Question: I have an activity layout defined as follows:
'''
<RelativeLayout xmlns:android="http://schemas.android.com/apk/res/android"
android:layout_height="wrap_content"
android:layout_width="match_parent"
android:orientation="horizontal"
android:padding="0dp"
android:gravity="center">
<LinearLayout
android:orientation="vertical"
android:layout_width="match_parent"
android:layout_height="match_parent">
<LinearLayout
android:layout_width="match_parent"
android:layout_height="wrap_content"
android:layout_weight="1"
android:gravity="center"
android:orientation="vertical">
<TextView
android:layout_width="wrap_content"
android:layout_height="wrap_content"
android:layout_gravity="center"
android:text="@string/tv_example"
android:textSize="45sp"
android:textStyle="bold"
android:textAlignment="center"
android:maxLines="2"
android:ellipsize="end"
android:padding="5dp"
android:background="@color/transparent">
</TextView>
<EditText
android:layout_width="wrap_content"
android:layout_height="wrap_content"
android:layout_gravity="center"
android:inputType="number"
android:text="@string/tv_example"
android:textSize="40sp"
android:textStyle="bold|italic"
android:textAlignment="center"
android:maxLines="1"
android:ellipsize="end"
android:padding="5dp"
android:background="@color/transparent">
</EditText>
</LinearLayout>
<ImageView
android:layout_width="wrap_content"
android:layout_height="wrap_content"
android:layout_gravity="center|bottom"
android:maxHeight="150dp"
android:maxWidth="150dp"
android:src="@mipmap/ic_launcher"
android:padding="15dp"
android:adjustViewBounds="true"
android:scaleType="centerCrop"/>
<Button
android:id="@+id/button_item_edit"
android:layout_width="wrap_content"
android:layout_height="wrap_content"
android:layout_gravity="center|bottom"
android:alpha="0.3"
android:clickable="false"
android:ellipsize="end"
android:padding="15dp"
android:layout_margin="50dp"
android:text="@string/button_edit"
android:textAlignment="center"
android:textSize="25sp"/>
</LinearLayout>
</RelativeLayout>
'''
Which produces the following on portrait mode:
[
But, when switching it to landscape mode, the button disappears:
<URL>
How can I make the missing 'TextView' appear at landscape mode,
Or better yet - scale all items to fit the new orientation?
Basically, The text views are the important views - I want them to be visible, even at the cost of downsizing the 'Button' and\or the 'ImageView'
I've tried removing the 'android:layout_weight="1"' line from the most-inner 'LinearLayout' containing the 'TextView' -
This makes the text apear in landscape mode, But makes the 'Button' dissappear:
(It also makes the entire layout to be aligned to the top instead of the center of the screen in portrait mode)
<URL>
Thanks
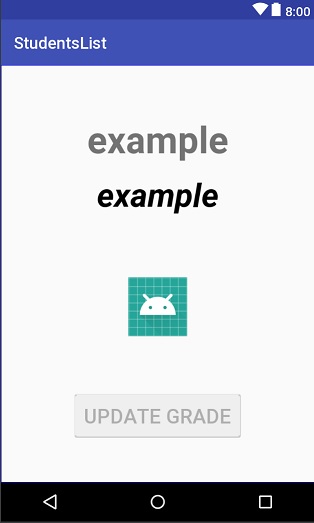
Answer: The best practice in such situation is to have , one for each orientation.
Create a new folder under your /res directory and call it layout-land in Android Studio and put your layout xml files for the landscape with the same naming.
Upon orientation change Android OS will use the xml file from that folder instead of trying to adjust the original one. This is the recommended approach for orientation support.